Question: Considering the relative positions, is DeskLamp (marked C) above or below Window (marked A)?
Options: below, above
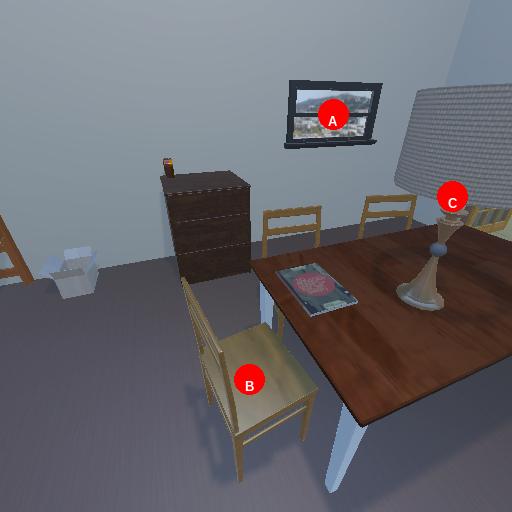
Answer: below